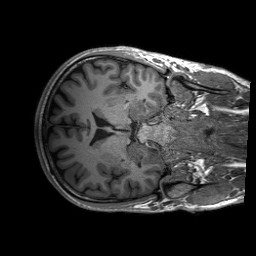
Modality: T1w
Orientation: axial